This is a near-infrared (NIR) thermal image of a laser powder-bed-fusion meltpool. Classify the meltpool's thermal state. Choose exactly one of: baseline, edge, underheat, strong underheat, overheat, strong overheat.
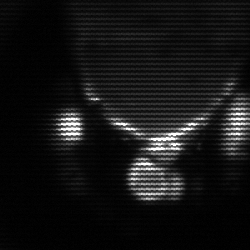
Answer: baseline